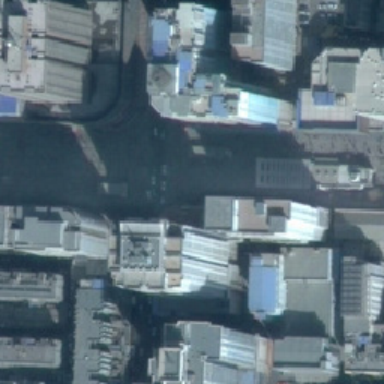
There is a t-junction in the middle with many buildings on both sides .